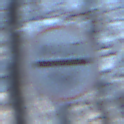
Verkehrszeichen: MautflichtigeStrecke
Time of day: MorningAfternoon
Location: Outdoor (Nature)
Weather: Clear
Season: Winter
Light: Natural